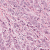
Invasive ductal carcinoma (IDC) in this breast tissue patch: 1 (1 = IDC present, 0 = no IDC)